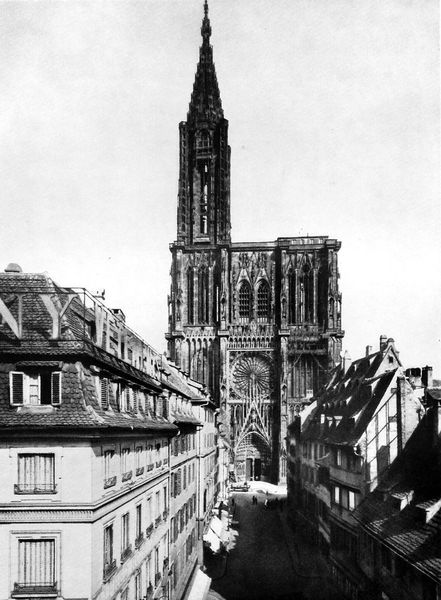
Titel: Westfassade des Straßburger Münsters
Standort: Straßburg, Münster (EU - F)
Schlagwörter: himmel, schatten, kirchturm, menschen, stadt, fenster, frankreich, licht, straße, dach, haus, architektur, barock, stein, gitter, kirche, gotik, kontrast, schornstein, turm, schrift, fassade, vedute, dächer, schriftzug, werbung, tor, foto, fotografie, ruine, kloster, dom, schwarz-weiß, reklame, münster, kathedrale, portal, kirchenschiff, gotisch, rosette, fluchtpunkt, gaube, bau, klassizistisch, westportal, neogotisch, köln, innenstadt, kölner dom, straßburg, y, haussmannstil